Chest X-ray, PA view. Patient: 64 years old, sex F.
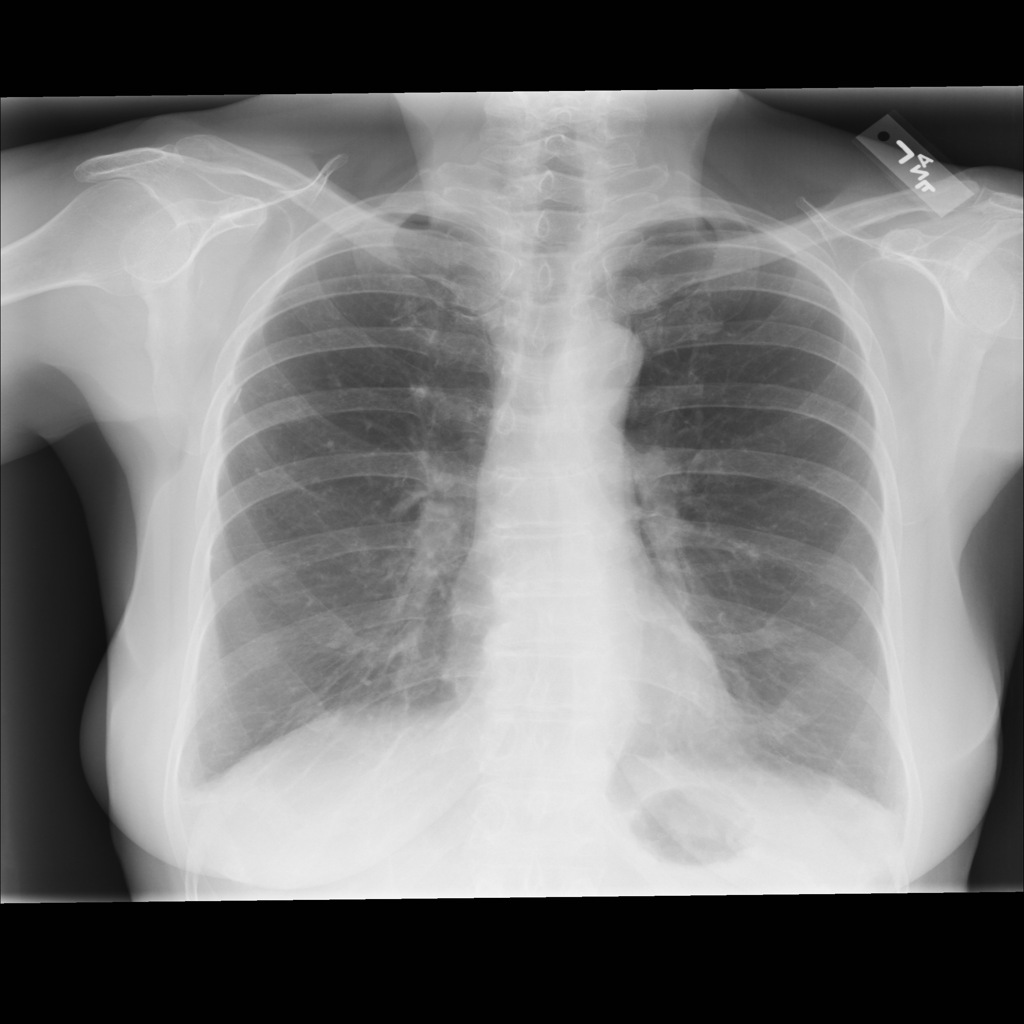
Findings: No Finding